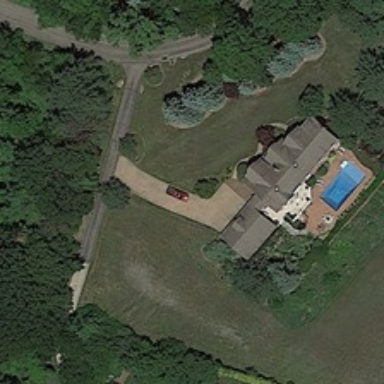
Many green trees and meadows are around a building with a red car .